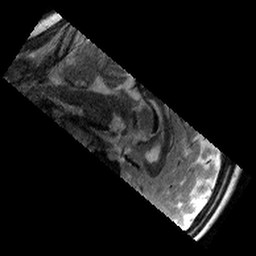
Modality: T2w
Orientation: sagittal
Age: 10
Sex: female
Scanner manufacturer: siemens
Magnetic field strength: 3 T
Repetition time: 9.23 s
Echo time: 0.067 s